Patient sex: F
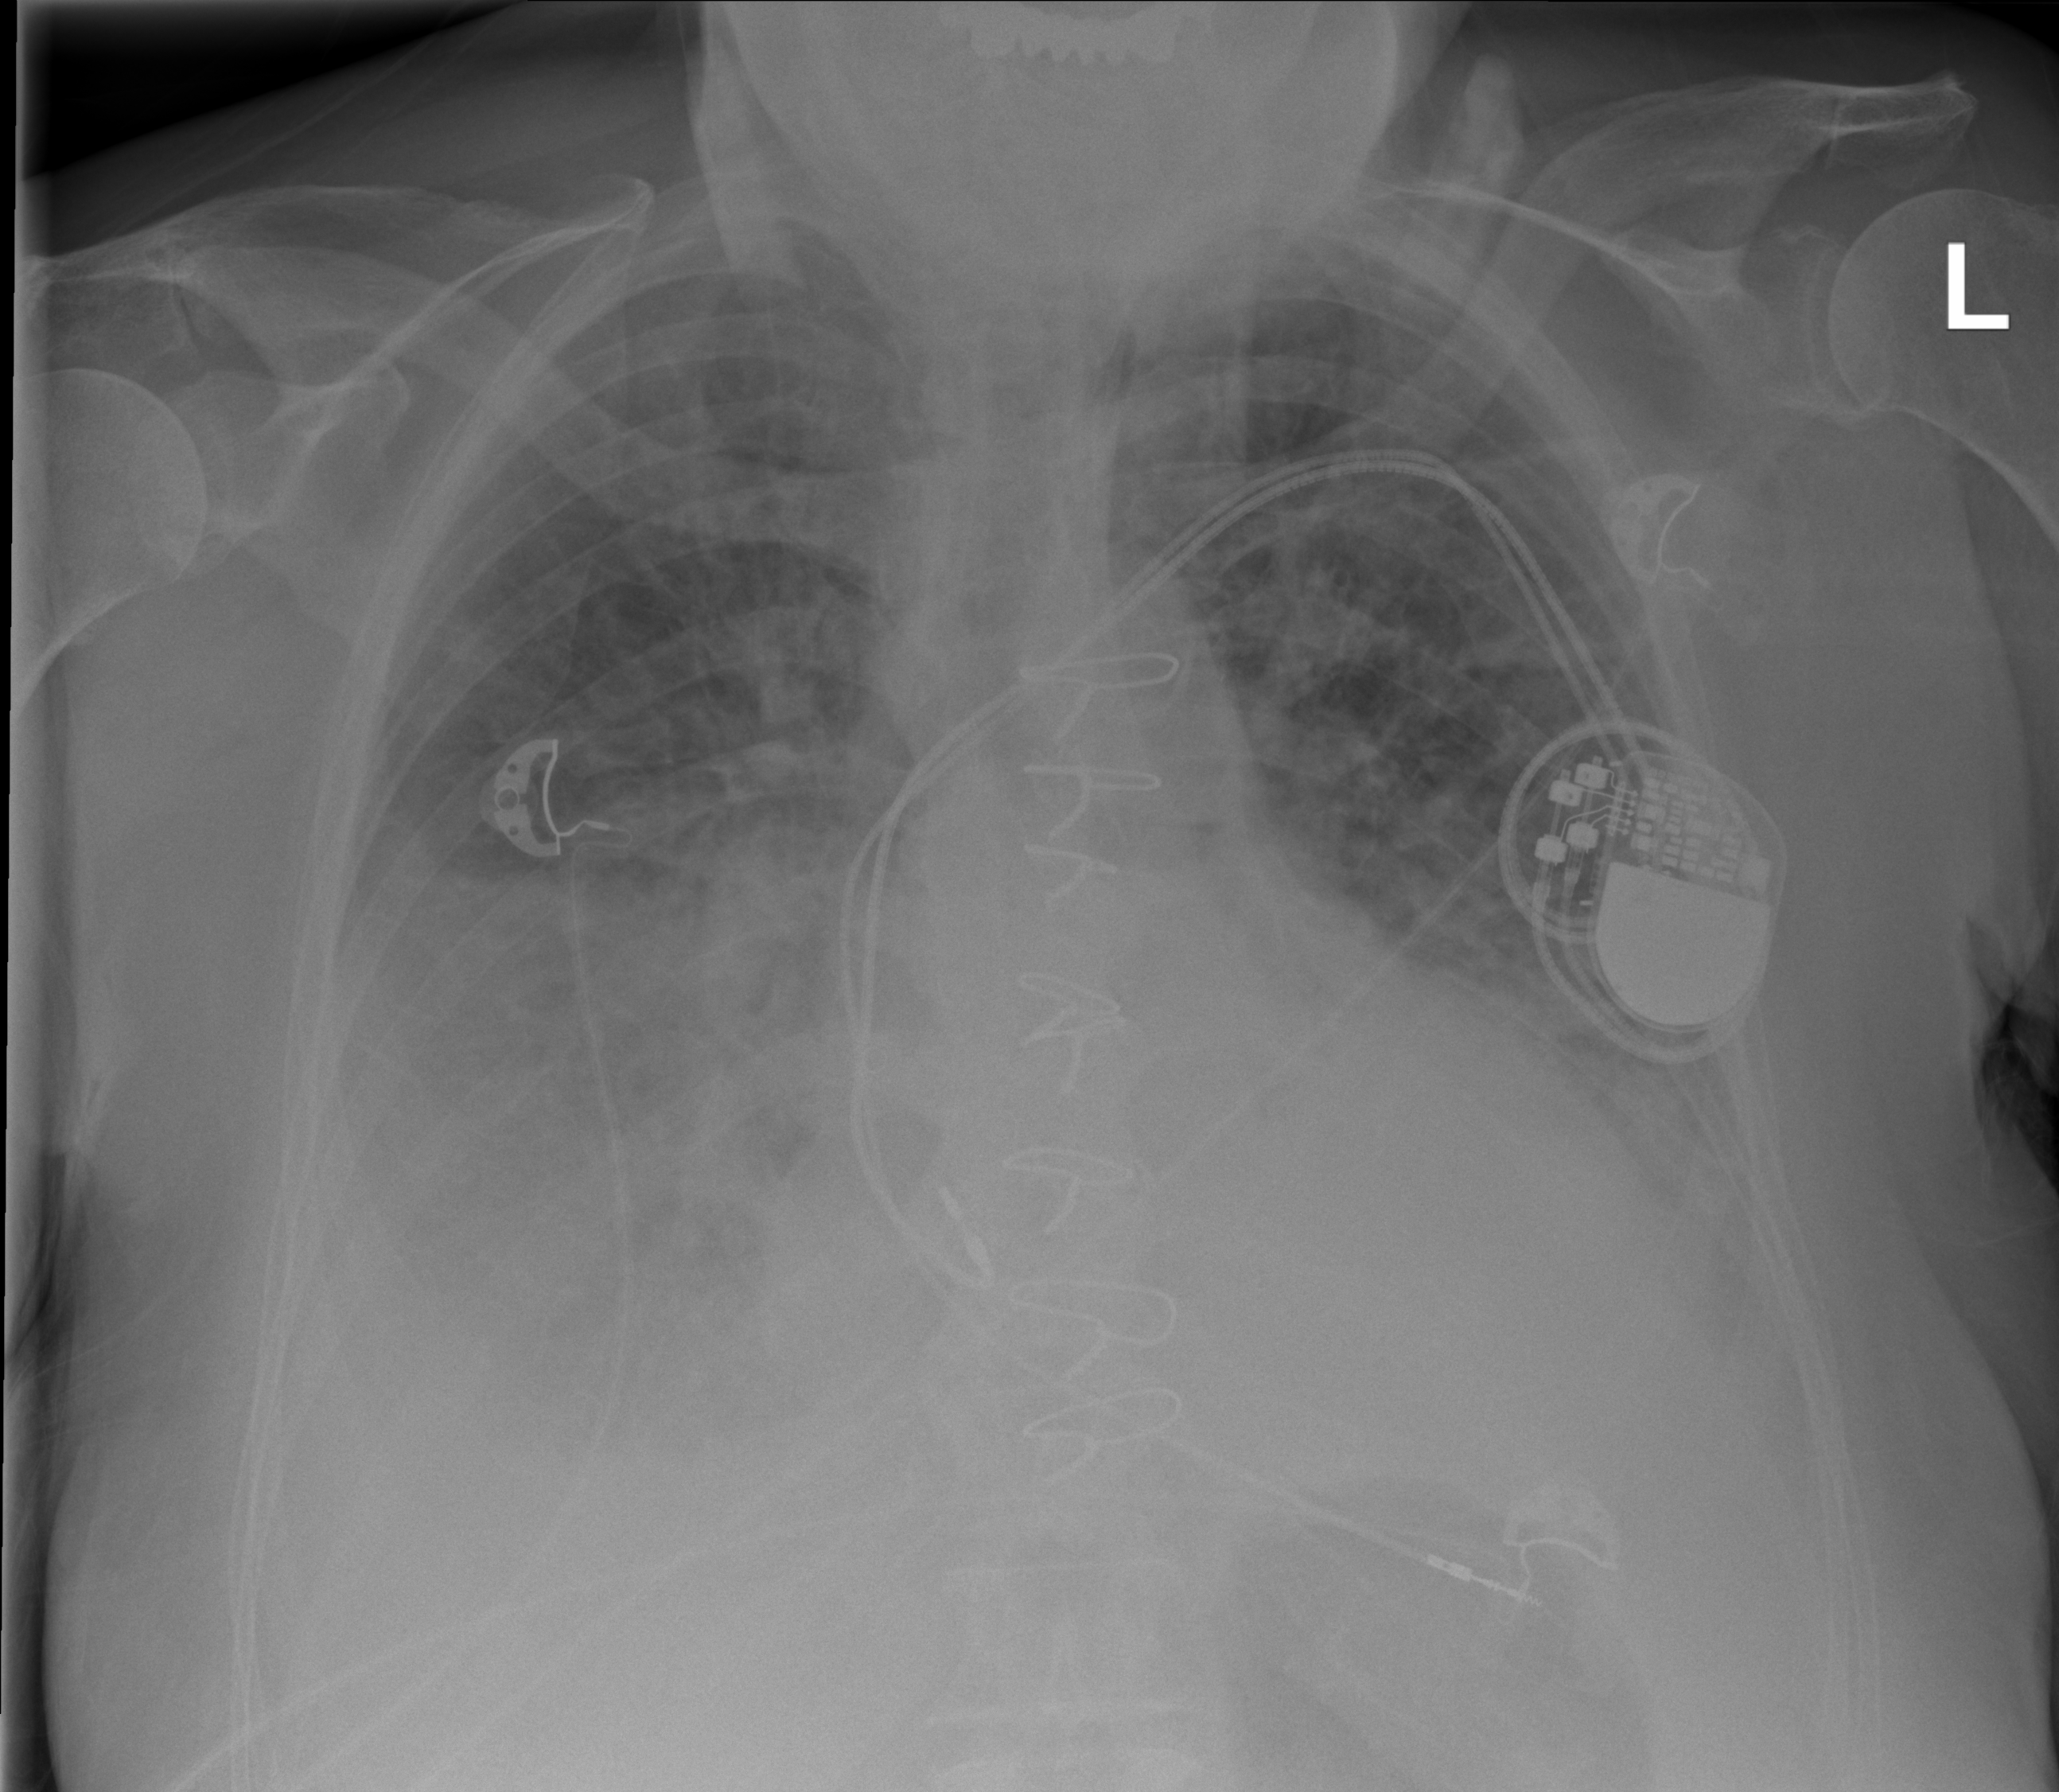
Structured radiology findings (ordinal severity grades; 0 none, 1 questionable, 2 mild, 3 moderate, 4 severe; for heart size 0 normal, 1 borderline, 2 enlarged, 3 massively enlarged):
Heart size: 2
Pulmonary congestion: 3
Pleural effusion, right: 3
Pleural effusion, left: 2
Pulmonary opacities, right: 3
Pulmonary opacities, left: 2
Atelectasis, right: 3
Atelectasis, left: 2